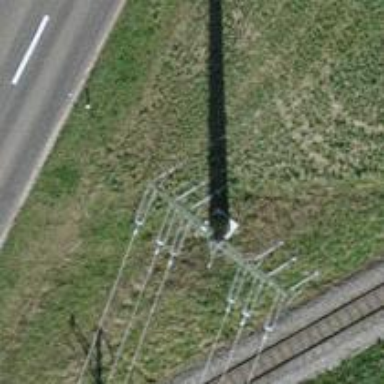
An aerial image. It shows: Power pole.